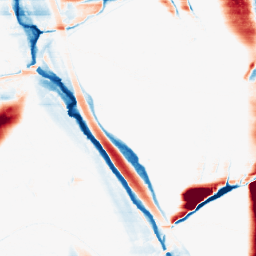
Category: morphological
Decomposition family: morphological_rect
Decomposition parameters: operation: average
width: 50
height: 3
Upsampling method: linear_exact
Upsampling parameters: scale: 8
Upsampling scale: 8